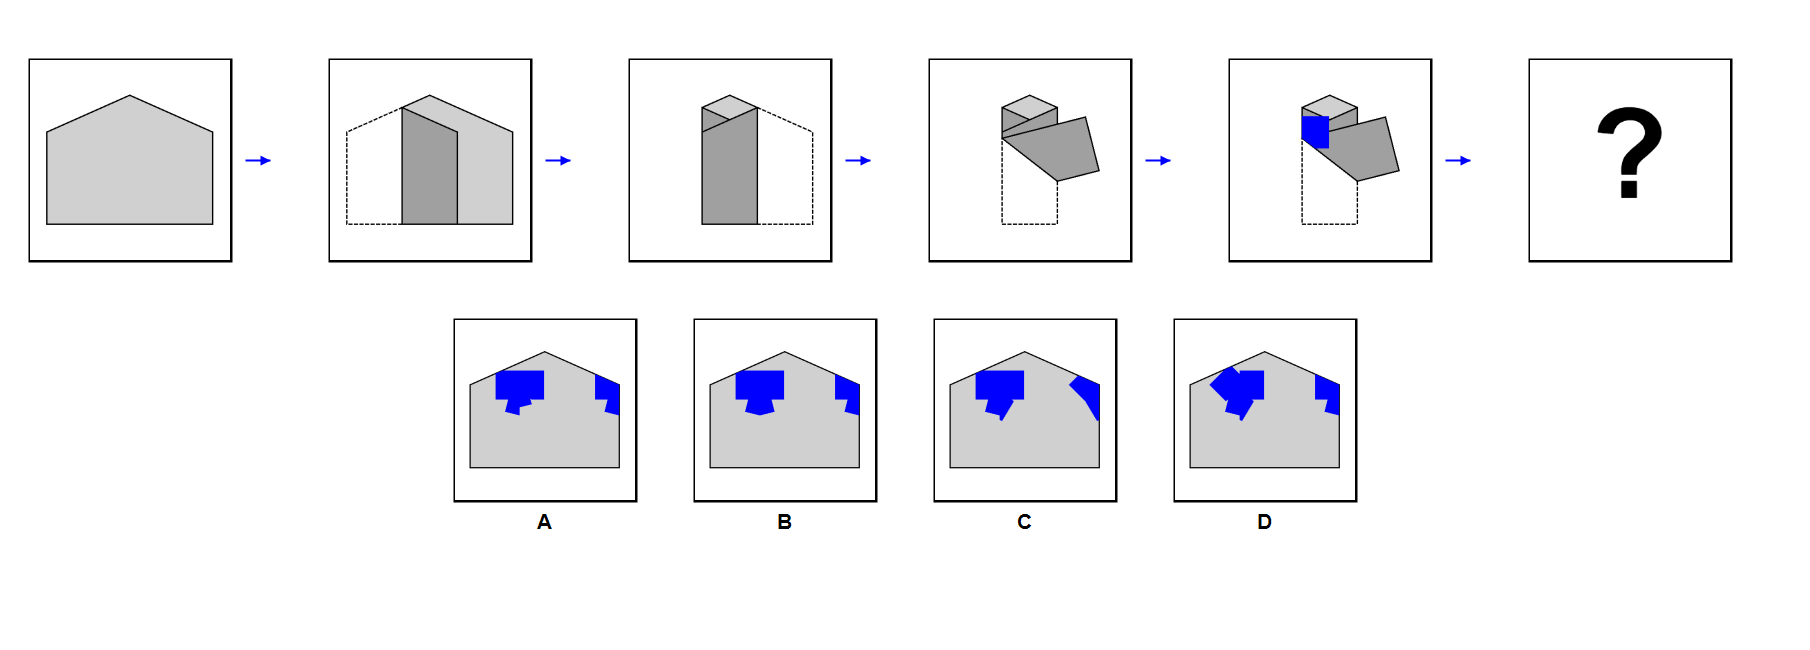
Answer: B